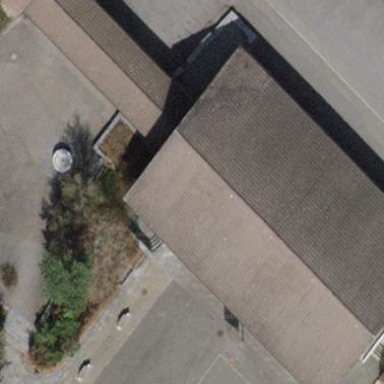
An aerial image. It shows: View of roof of building.